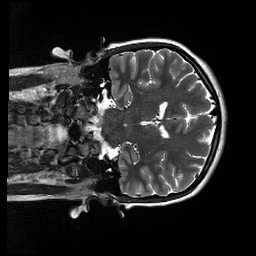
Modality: T2w
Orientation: coronal
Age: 27
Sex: female